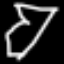
Label: hourglass